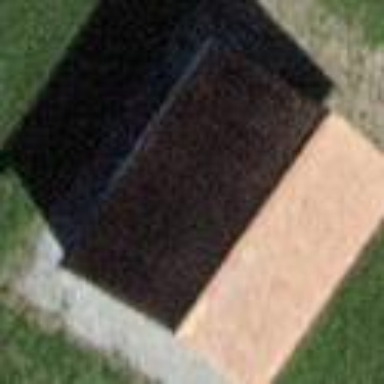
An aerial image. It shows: Shed.